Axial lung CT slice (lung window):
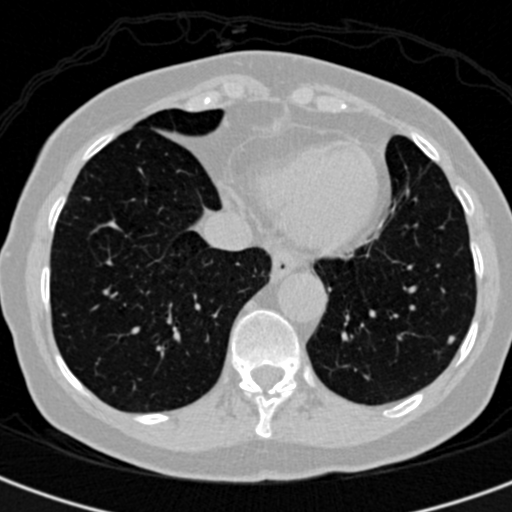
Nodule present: yes
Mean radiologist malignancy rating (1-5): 3